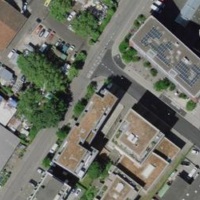
EUNIS habitat code: 54
Species observed at this site:
Clematis vitalba